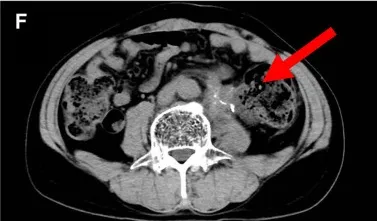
Imaging studies and the treatment time axis. Follow-up imaging of the abdominal mass. 30 months after the start of fruquintinib administration.
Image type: radiology (ct)